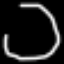
Label: octagon